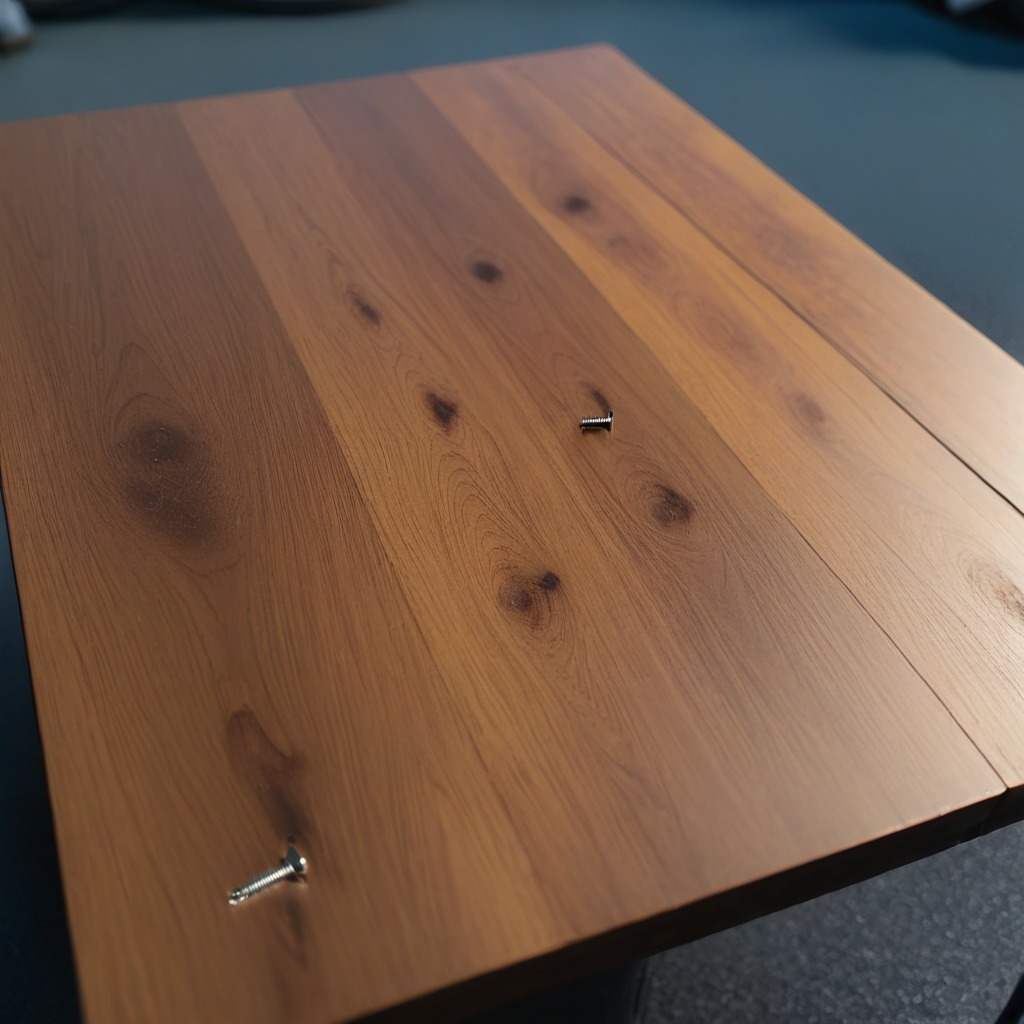
A metal screw lying on the old table with faint burn marks in a small garage at twilight